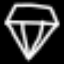
Label: diamond